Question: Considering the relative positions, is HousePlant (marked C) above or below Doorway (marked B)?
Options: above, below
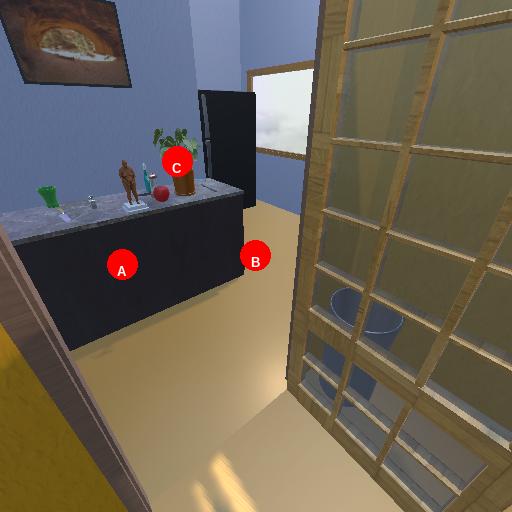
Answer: above